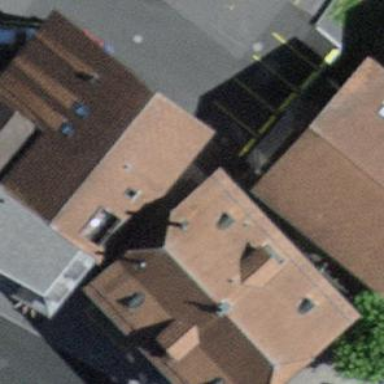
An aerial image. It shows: Bakery located in building.